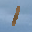
Label: 1